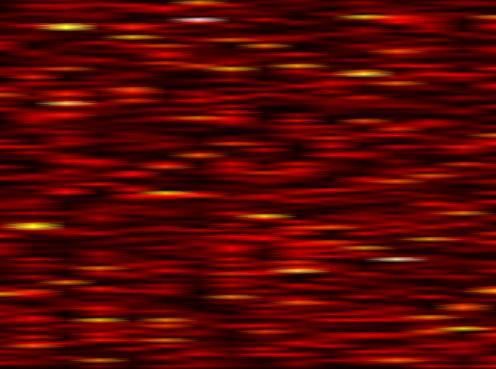
Label: UFMC